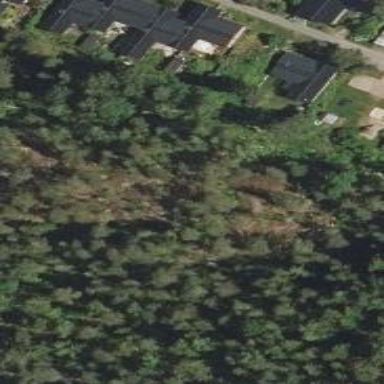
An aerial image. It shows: Cliff in nature.